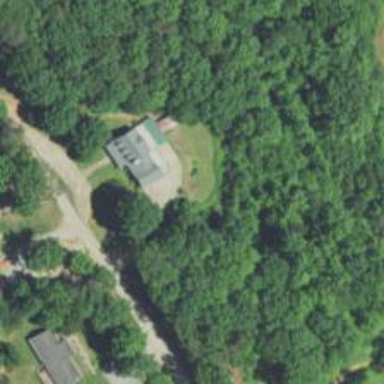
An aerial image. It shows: Driveway leading to service road.